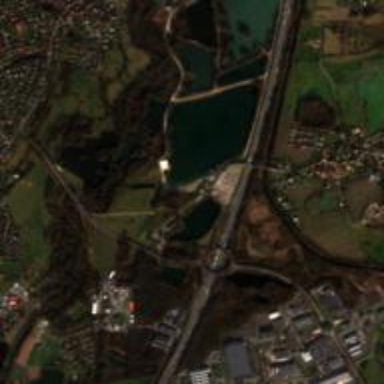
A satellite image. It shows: Motorway junction.